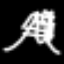
Label: The Eiffel Tower